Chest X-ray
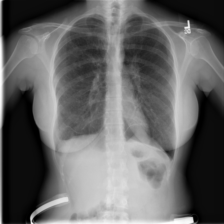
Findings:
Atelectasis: negative
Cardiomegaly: negative
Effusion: negative
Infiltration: negative
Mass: negative
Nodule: negative
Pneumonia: negative
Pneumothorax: negative
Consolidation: negative
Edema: negative
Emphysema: negative
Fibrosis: negative
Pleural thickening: negative
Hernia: negative